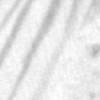
Label: change